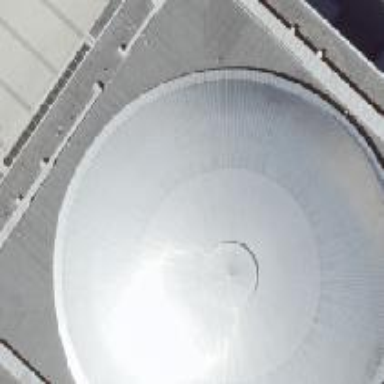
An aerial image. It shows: Part of building with metal dome-shaped roof.